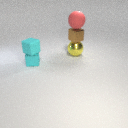
small cyan metal cube in front of large yellow metal sphere